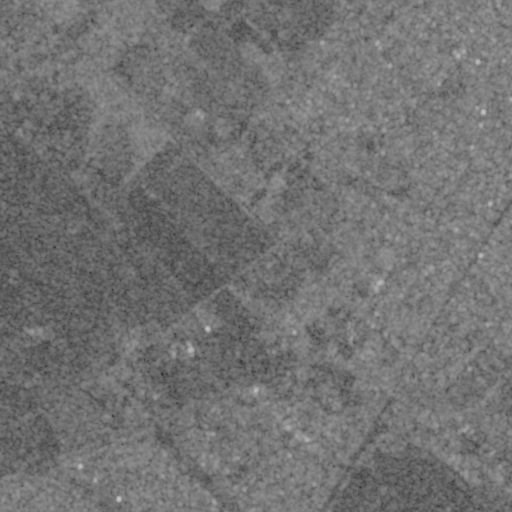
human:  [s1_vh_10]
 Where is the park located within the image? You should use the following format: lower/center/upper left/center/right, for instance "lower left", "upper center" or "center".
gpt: The park is located in the upper right of the image.
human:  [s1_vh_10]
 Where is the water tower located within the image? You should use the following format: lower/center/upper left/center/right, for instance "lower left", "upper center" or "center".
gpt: The water tower is located in the upper right of the image.
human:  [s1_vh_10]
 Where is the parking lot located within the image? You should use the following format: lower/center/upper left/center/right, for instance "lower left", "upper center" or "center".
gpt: There is no parking lot in the image.

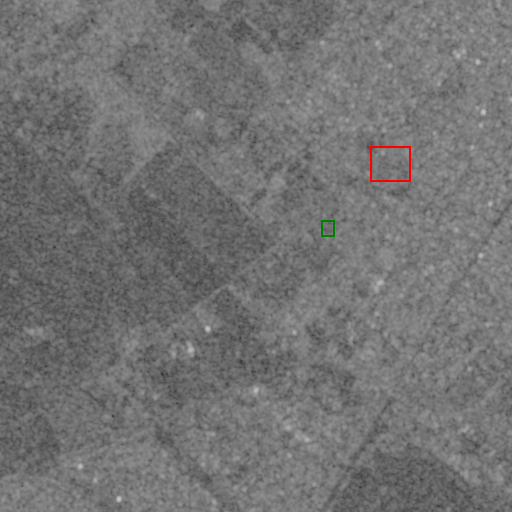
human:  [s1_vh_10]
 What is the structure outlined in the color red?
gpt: The structure outlined in red is a park.
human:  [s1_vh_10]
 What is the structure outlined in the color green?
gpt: The structure outlined in green is a building.
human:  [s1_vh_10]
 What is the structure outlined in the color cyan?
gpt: There is no cyan outline.